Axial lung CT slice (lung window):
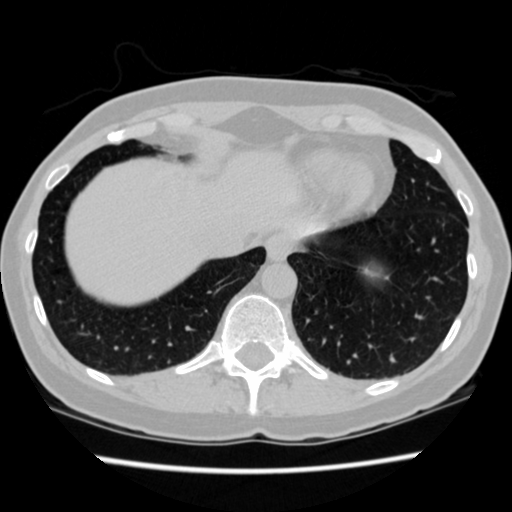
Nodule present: no